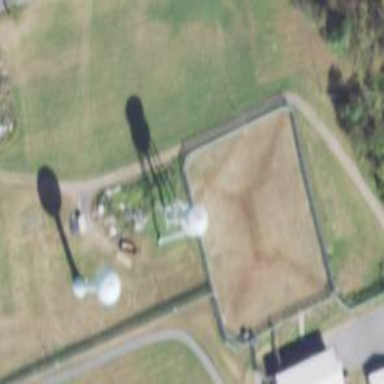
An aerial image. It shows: Water tower that is man-made.